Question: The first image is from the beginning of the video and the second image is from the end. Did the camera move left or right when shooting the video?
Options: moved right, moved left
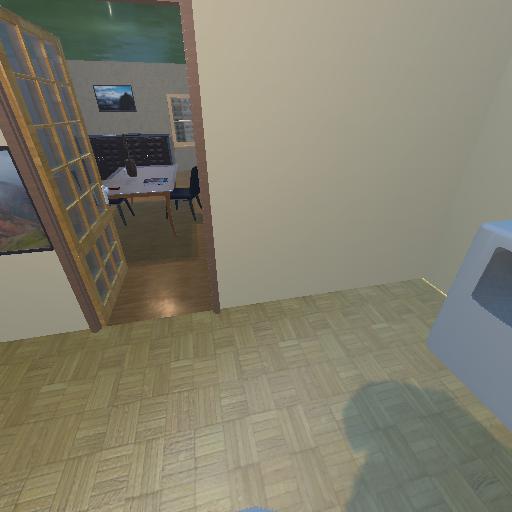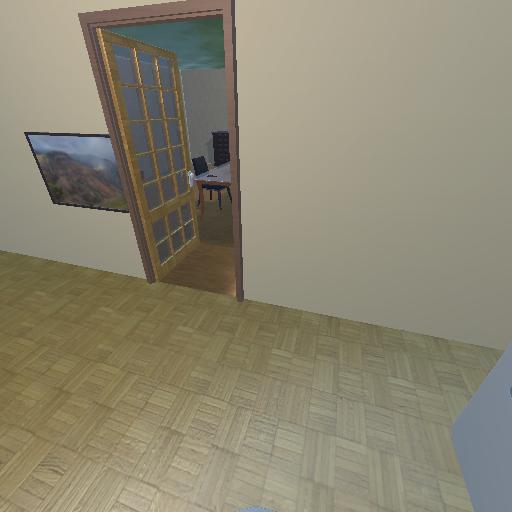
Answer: moved right